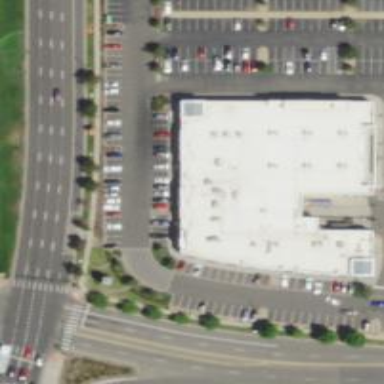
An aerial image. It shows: Retail building.